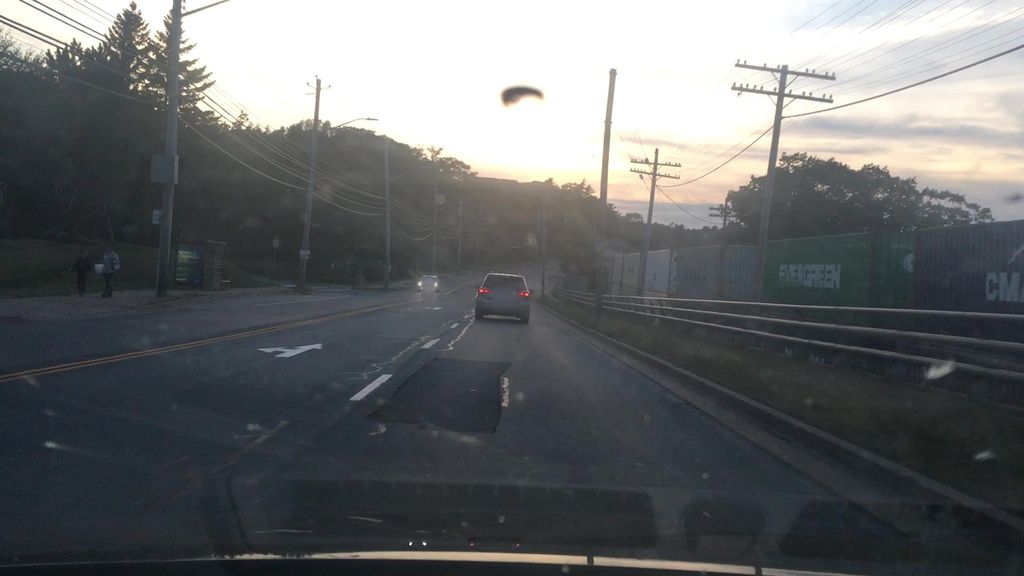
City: halifax